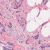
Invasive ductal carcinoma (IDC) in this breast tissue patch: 1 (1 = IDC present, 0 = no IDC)